Question: The message error is 'not compatible '
I install on win 7 32 bit and win 10 32 bit

<URL>
<URL>
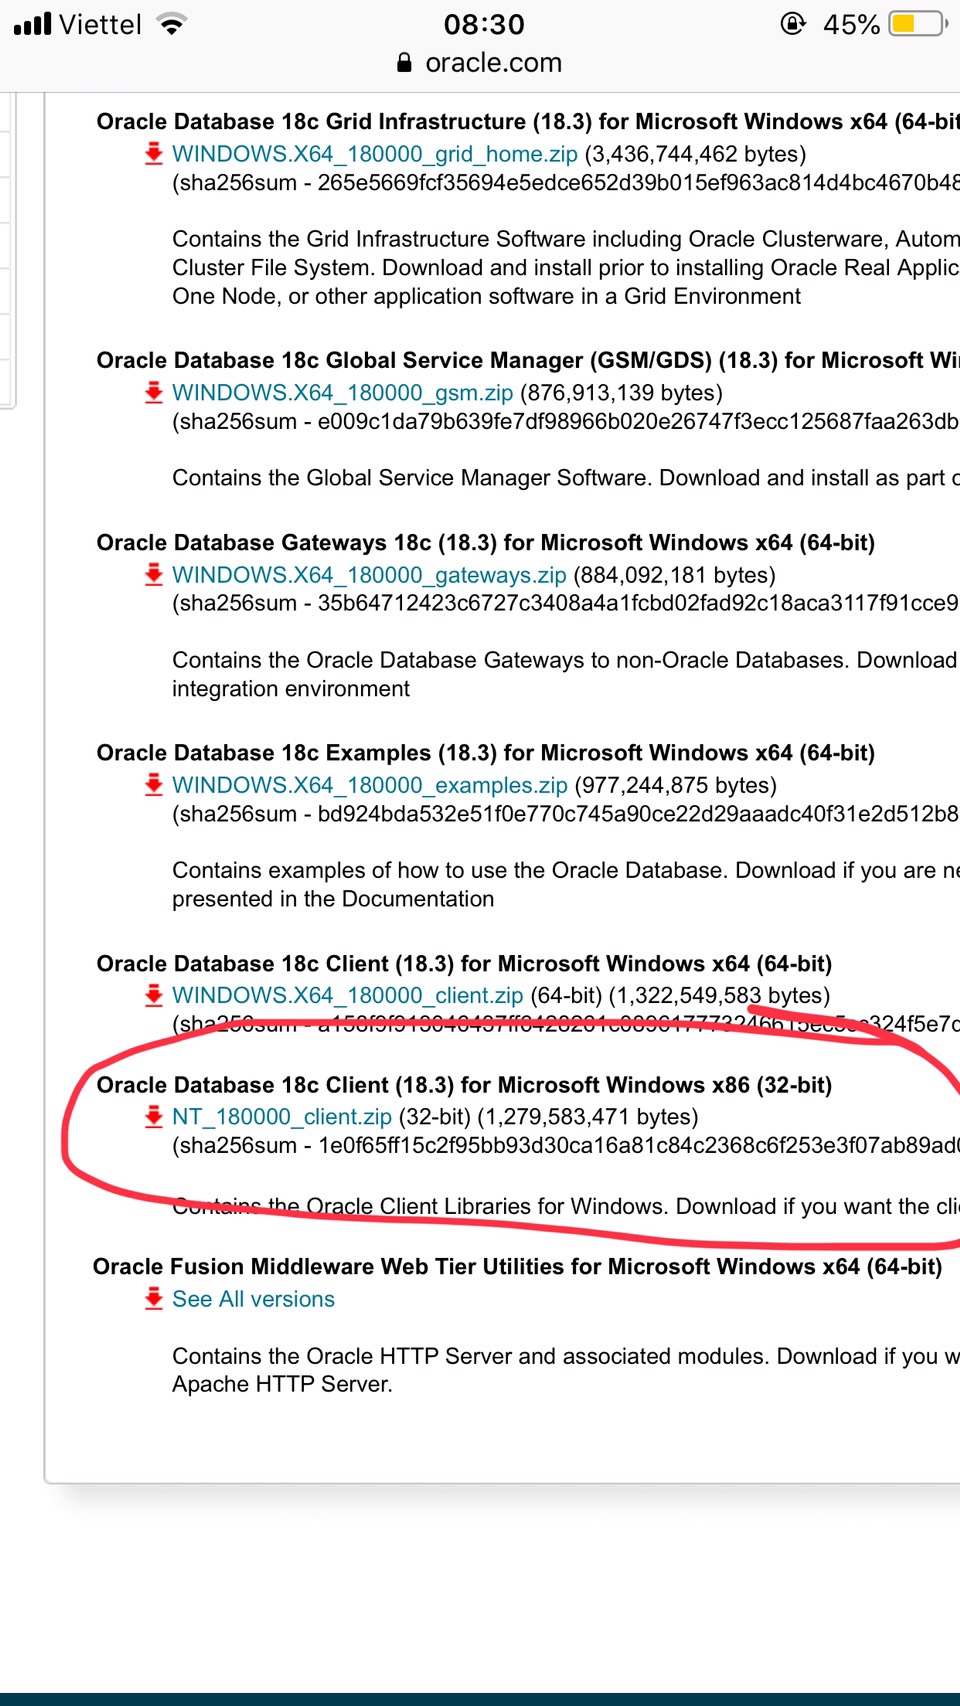
Answer: I was even not aware that Windows 10 exist also on 32-bit. The error message is quite clear.
Look at the <URL>:
> Oracle provides 32-bit and 64-bit versions of Oracle Database Client
for Windows. Oracle certifies 32-bit Oracle Database Client running on
Windows x64 only.
If you insist to have a 32-bit Windows then you can install Oracle Client 12.1, this version seems to be the last one which can be installed on 32-bit Windows, see <URL>
> Oracle provides 32-bit (Windows x86) and 64-bit (Windows x64) versions
of Oracle Database Client. The 32-bit database client version runs on
the 32-bit version of Windows on either x86 or x64 hardware. Oracle
certifies 32-bit Oracle Database Client on Windows x64. Table 2-5
lists the operating systems supported on Windows 32-bit.Oracle Database Client for Windows is supported on the following
operating systems:- Windows Server 2008 - Standard, Enterprise, Datacenter, and Web editions. The Server Core option is not supported.- Windows 7 - Professional, Enterprise, and Ultimate editions- Windows 8 and Windows 8.1 - Pro and Enterprise editions
However, it does not list Windows 10 (because it did not exist when Oracle 12.1 was released) but I assume it will work anyway.